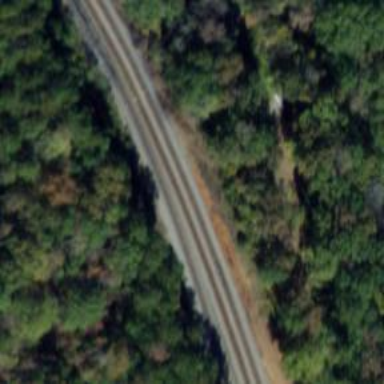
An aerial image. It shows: Railway track.